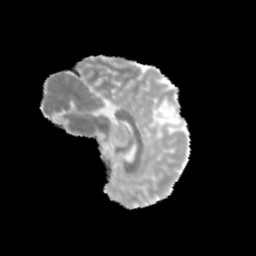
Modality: MD
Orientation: sagittal
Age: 12
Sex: male
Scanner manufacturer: siemens
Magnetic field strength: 3 T
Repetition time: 3.8 s
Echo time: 0.07 s